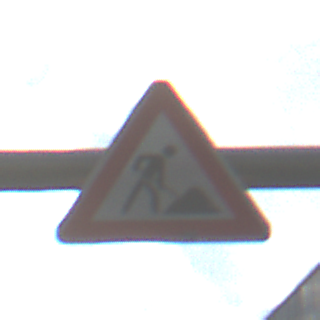
Verkehrszeichen: Arbeitsstelle
Umgebung: Outdoor, Suburban
Tageszeit: SunriseSunset
Wetter: PartlyCloudy
Licht: Natural
Jahreszeit: NotSpecified
Kontrast: MediumContrast